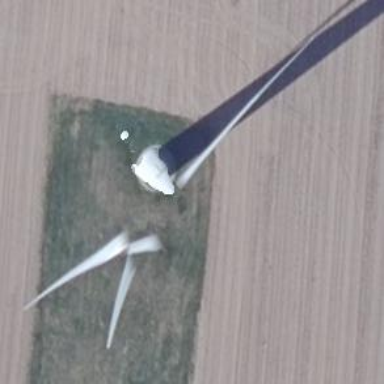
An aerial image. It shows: Wind power generator employing wind turbines.